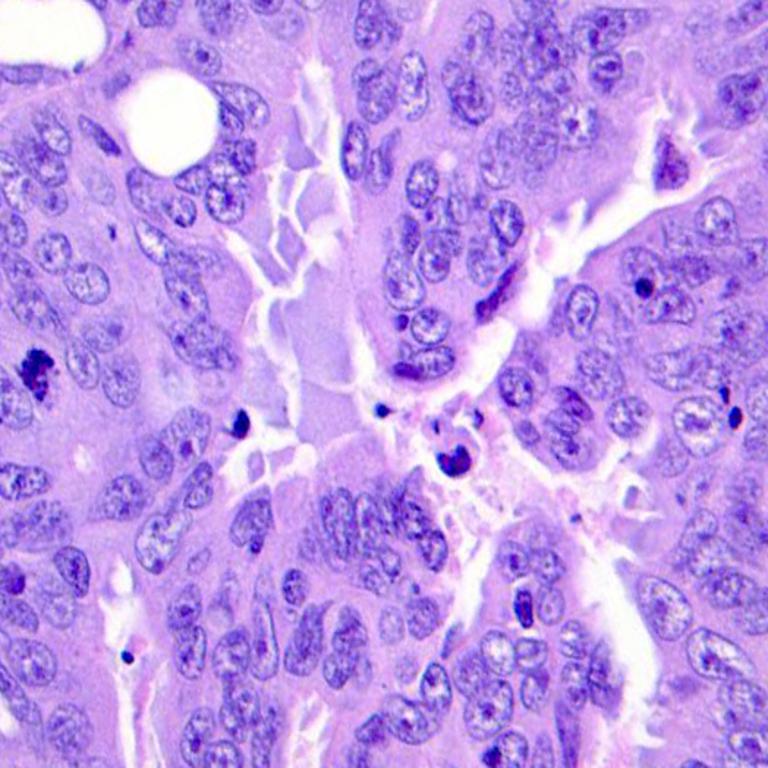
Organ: colon
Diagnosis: adenocarcinomas